Question: I am trying to implement the following kind of pipeline on the GPU with CUDA:

I have four streams with each a Host2Device copy, a kernel call and a Device2Host copy. However, the kernel calls have to wait for the Host2Device copy of the next stream to finish.
I intended to use 'cudaStreamWaitEvent' for synchronization. However, according to the documentation, this only works if 'cudaEventRecord' has been called earlier for the according event. And this is not the case in this scenario.
The streams are managed by separate CPU threads which basically look as follows:
'''
Do some work ...
cudaMemcpyAsync H2D
cudaEventRecord (event_copy_complete[current_stream])
cudaStreamWaitEvent (event_copy_complete[next_stream])
call kernel on current stream
cudaMemcpyAsync D2H
Do some work ...
'''
The CPU threads are managed to start the streams in the correct order. Thus, 'cudaStreamWaitEvent' for the copy complete event of stream 1 is called (in stream 0) before 'cudaEventRecord' of that very event (in stream 1). This results in a functional no-op.
I have the feeling that events can't be used this way. Is there another way to achieve the desired synchronization?
Btw, I can't just reverse the stream order because there are some more dependencies.
## API call order
As requested, here is the order in which CUDA calls are issued:
'''
//all on stream 0
cpy H2D
cudaEventRecord (event_copy_complete[0])
cudaStreamWaitEvent (event_copy_complete[1])
K<<< >>>
cpy D2H
//all on stream 1
cpy H2D
cudaEventRecord (event_copy_complete[1])
cudaStreamWaitEvent (event_copy_complete[2])
K<<< >>>
cpy D2H
//all on stream 2
cpy H2D
cudaEventRecord (event_copy_complete[2])
cudaStreamWaitEvent (event_copy_complete[3])
K<<< >>>
cpy D2H
...
'''
As can be seen, the call to 'cudaStreamWaitEvent' is always earlier than the call to 'cudaEventRecord'.
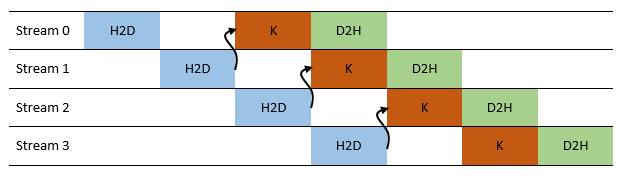
Answer: If at all possible, you should be dispatching all this GPU work from a single CPU thread. That way, (at the risk of stating the obvious), the order in which the API calls are performed can be inferred from the order in which they appear in your code. Because the 'cudaEventRecord()' and 'cudaStreamWaitEvent()' calls both operate on progress values associated with the CUDA context, the exact order of API calls is important. 'cudaEventRecord()' records the current progress value, then increments it; 'cudaStreamWaitEvent()' emits a command for the current GPU to wait on the event's current progress value. (That's why if you reverse the order of the calls, the wait becomes an effective no-op.)
If the API calls are being made from different threads, you will have to do a lot of thread synchronization to generate the desired result, which also negatively impacts performance. In fact, if you need the multiple CPU threads for performance reasons, you may want to restructure your code to delegate CUDA calls onto a single CPU thread to enforce the ordering.